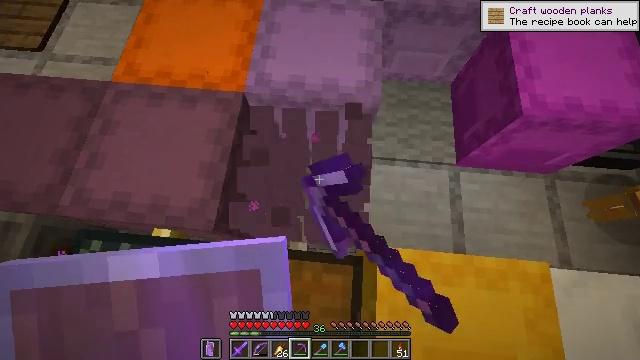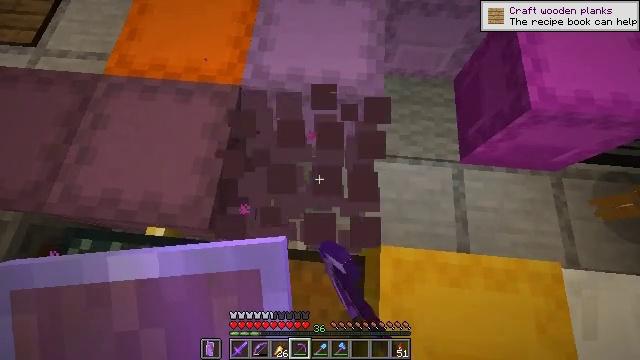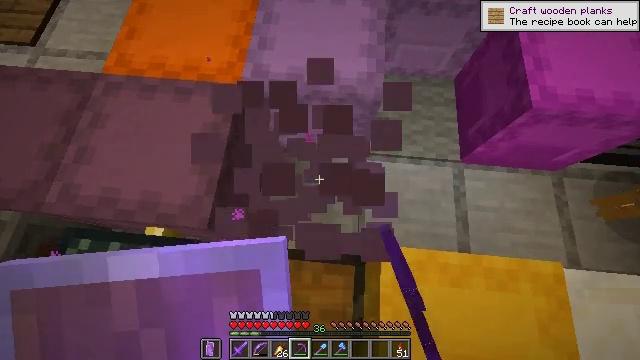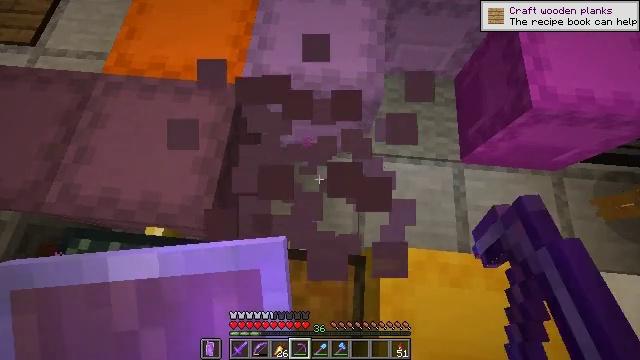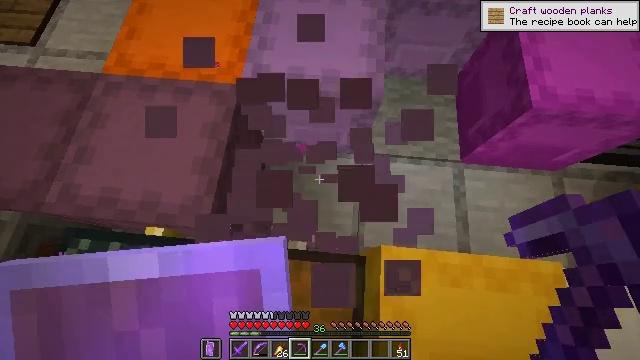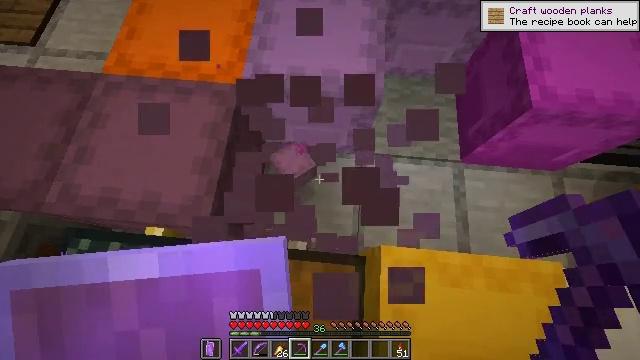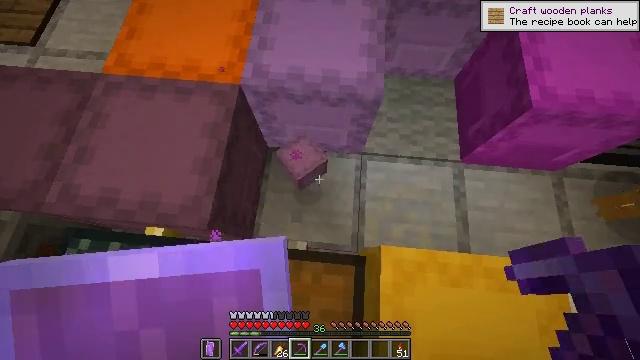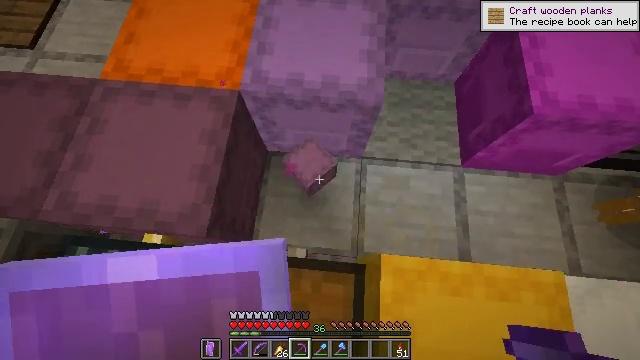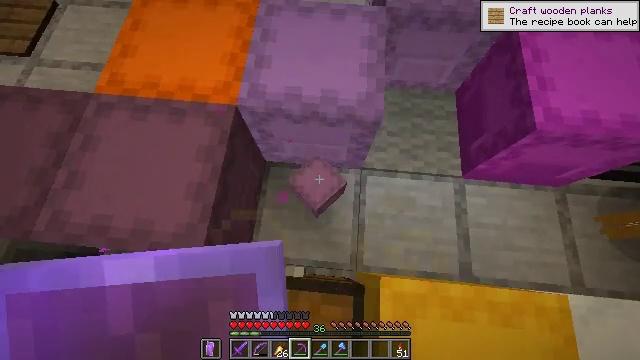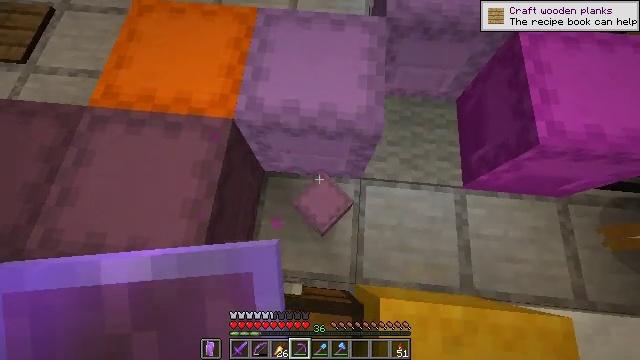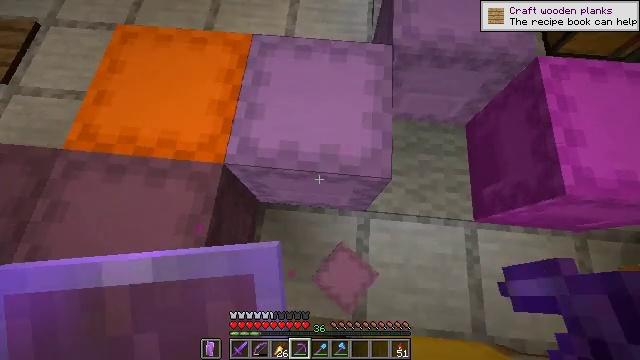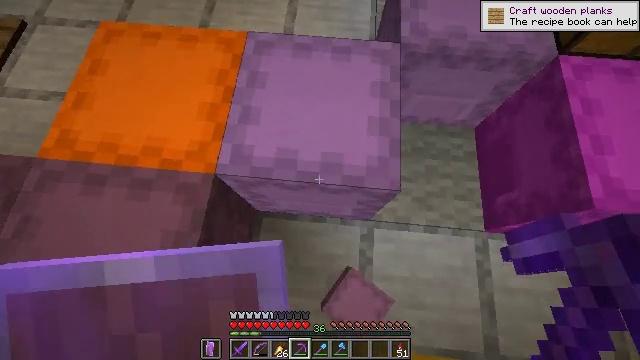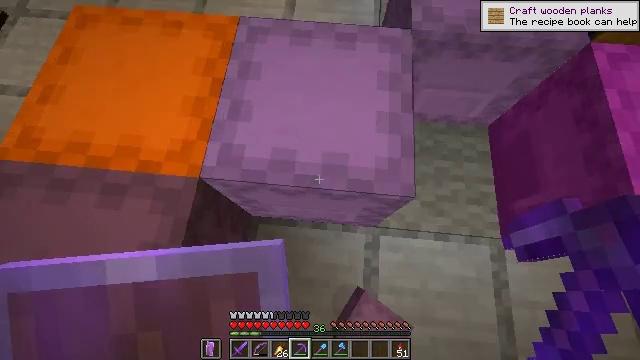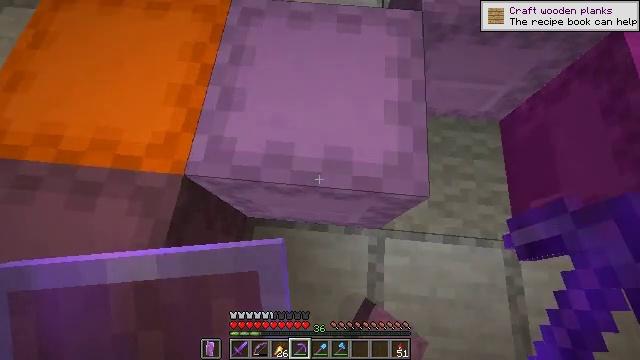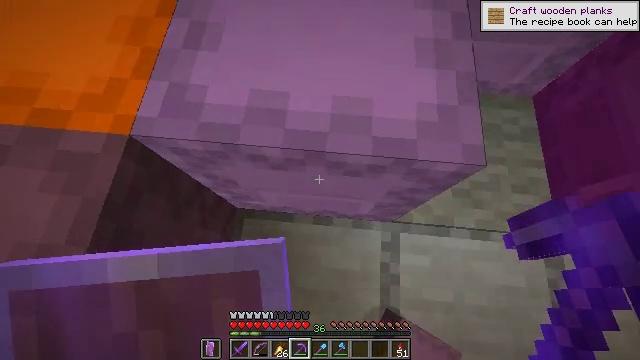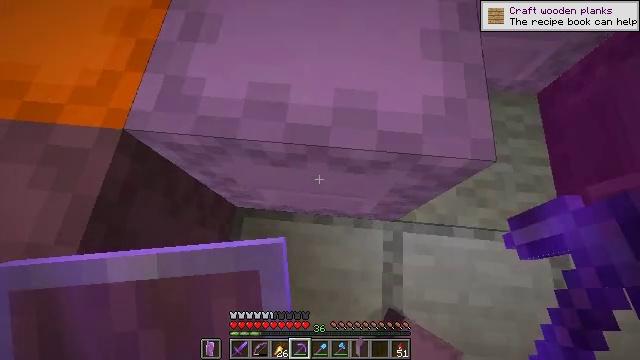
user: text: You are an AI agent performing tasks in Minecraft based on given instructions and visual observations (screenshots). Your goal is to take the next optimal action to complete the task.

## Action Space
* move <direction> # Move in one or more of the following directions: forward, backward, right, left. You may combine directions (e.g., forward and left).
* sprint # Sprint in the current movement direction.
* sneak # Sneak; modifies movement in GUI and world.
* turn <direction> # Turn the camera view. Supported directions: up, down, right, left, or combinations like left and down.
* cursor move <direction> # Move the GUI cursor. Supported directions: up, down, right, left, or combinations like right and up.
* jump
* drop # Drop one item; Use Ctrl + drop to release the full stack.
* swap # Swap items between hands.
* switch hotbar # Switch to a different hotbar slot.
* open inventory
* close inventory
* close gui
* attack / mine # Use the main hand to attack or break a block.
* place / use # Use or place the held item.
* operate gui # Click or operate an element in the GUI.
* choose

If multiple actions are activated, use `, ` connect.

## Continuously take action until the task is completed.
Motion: motion action
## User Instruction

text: Break the shulker box to collect it.
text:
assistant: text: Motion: attack / mine
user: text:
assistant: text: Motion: no_op
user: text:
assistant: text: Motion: no_op
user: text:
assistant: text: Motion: no_op
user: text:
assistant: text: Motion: no_op
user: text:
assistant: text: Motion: no_op
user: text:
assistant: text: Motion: move forward
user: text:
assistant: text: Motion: move forward
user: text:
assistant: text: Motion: move forward
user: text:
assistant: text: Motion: move forward
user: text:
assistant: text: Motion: move forward
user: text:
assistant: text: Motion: no_op
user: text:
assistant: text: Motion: no_op
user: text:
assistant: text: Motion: no_op
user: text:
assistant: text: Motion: no_op
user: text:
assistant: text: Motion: no_op
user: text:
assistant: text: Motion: turn right and up
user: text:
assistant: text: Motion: turn right and up
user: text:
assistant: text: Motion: use / place
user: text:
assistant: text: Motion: use / place
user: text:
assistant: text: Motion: use / place
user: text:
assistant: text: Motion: no_op
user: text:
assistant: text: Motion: no_op
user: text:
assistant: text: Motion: open gui
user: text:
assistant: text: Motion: no_op
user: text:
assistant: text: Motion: no_op
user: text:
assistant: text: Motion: no_op
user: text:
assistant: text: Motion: no_op
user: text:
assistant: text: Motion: no_op
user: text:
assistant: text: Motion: no_op